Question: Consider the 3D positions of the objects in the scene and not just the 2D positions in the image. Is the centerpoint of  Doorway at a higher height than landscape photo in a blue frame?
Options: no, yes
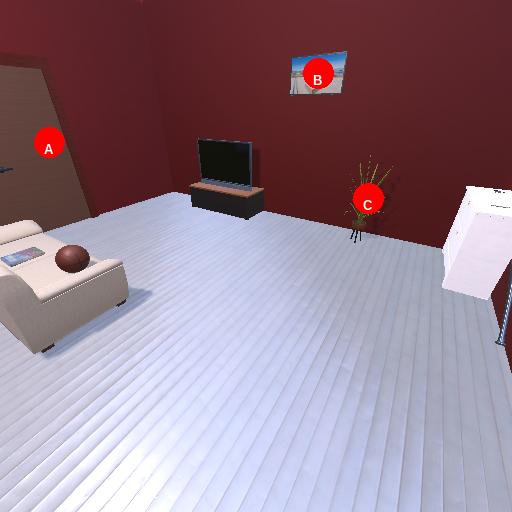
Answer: no